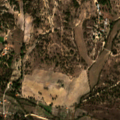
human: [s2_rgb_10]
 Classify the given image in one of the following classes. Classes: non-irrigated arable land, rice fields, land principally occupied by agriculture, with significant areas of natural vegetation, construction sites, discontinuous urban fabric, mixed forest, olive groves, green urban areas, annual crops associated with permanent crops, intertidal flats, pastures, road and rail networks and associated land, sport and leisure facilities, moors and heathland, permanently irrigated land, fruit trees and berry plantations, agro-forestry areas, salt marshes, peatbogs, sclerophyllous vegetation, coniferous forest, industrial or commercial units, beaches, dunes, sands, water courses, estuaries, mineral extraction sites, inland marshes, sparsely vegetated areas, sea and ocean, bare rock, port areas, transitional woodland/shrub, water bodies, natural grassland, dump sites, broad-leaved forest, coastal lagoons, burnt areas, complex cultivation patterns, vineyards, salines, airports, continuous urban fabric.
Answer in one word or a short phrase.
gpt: permanently irrigated land, pastures, annual crops associated with permanent crops, agro-forestry areas, mixed forest